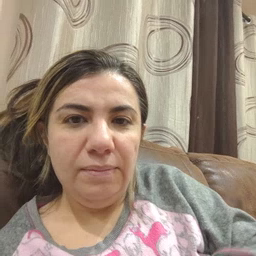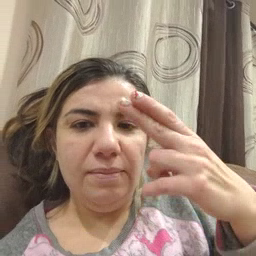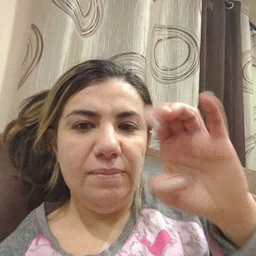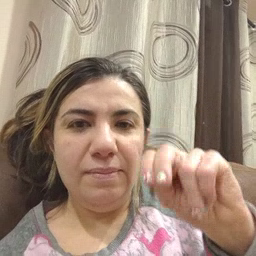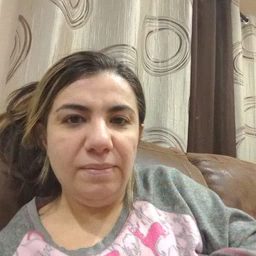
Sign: hen